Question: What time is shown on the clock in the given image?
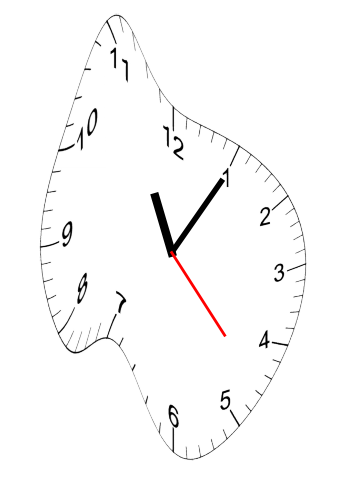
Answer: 11:05:23